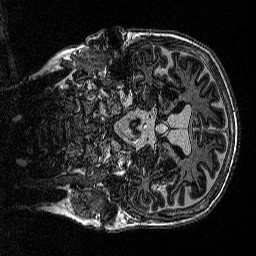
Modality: MP2RAGE
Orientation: coronal
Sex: female
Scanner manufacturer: siemens
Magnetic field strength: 3 T
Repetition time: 5 s
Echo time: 0.00292 s